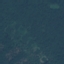
Label: Forest